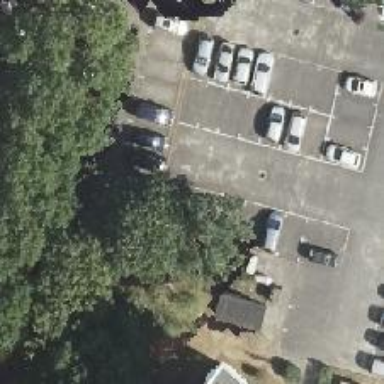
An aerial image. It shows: Road serving as parking aisle.